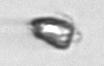
Label: detritus_transparent